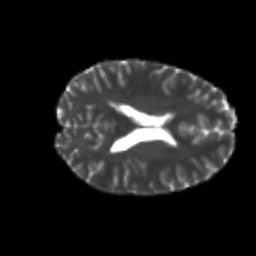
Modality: T2w
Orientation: axial
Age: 23
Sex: female
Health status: healthy
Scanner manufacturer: philips
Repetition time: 7.386 s
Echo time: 0.08599 s